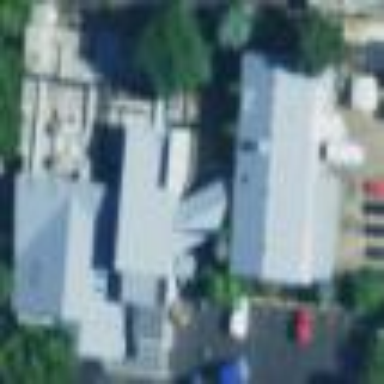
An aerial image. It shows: Gabled-roof retail building.